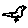
Label: bird